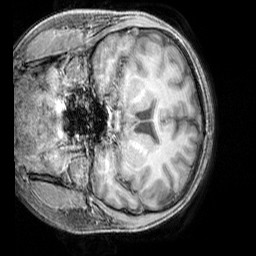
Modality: T1w
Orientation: coronal
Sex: male
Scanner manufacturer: siemens
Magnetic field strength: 3 T
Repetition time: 2.3 s
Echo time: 0.00226 s